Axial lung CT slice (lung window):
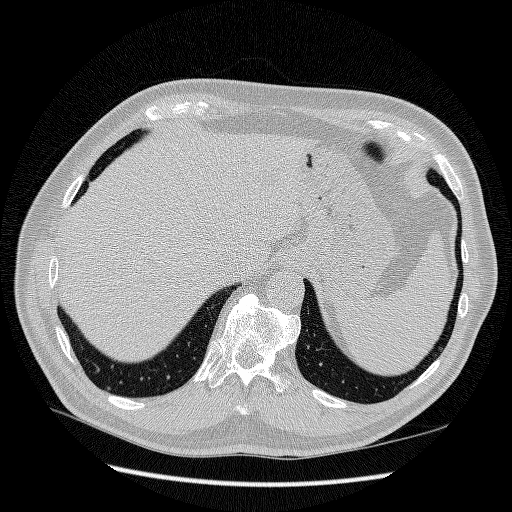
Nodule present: no